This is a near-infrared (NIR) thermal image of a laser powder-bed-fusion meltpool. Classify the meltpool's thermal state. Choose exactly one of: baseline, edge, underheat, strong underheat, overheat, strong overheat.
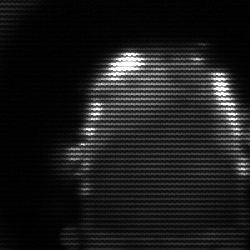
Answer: baseline